Aerial crown-view tile of a tropical tree (Barro Colorado Island, Panama), acquired 20250512:
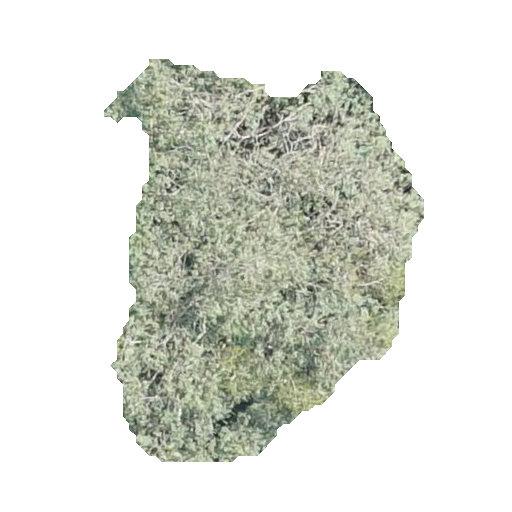
Species: Luehea seemannii
GBIF accepted scientific name: Luehea seemannii
Crown area: 134.398 m²